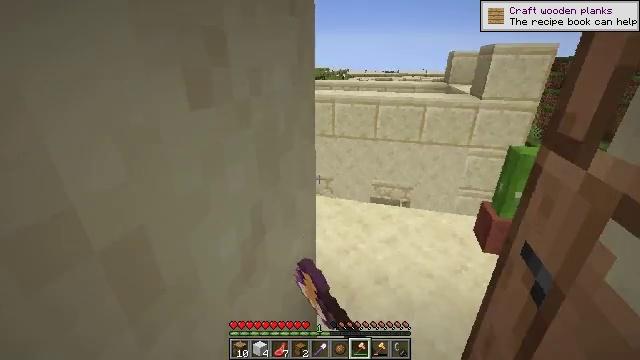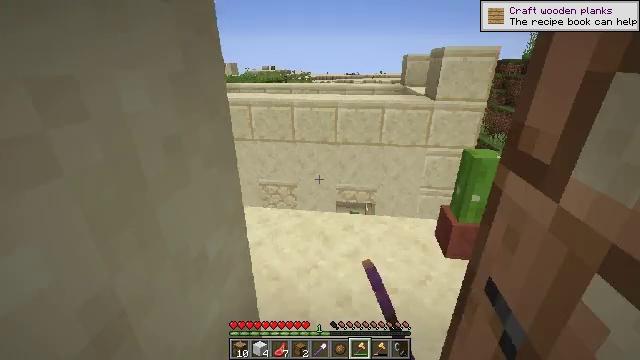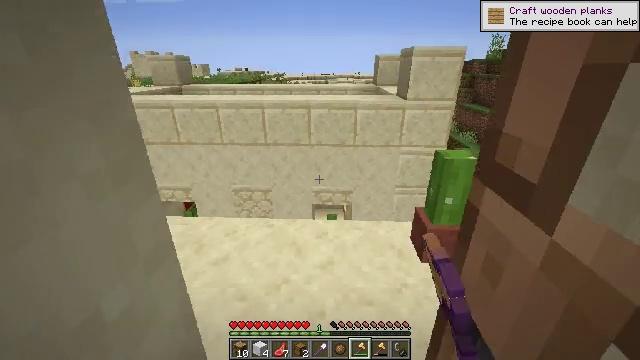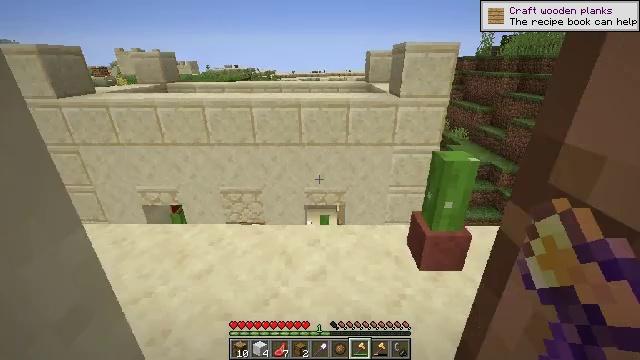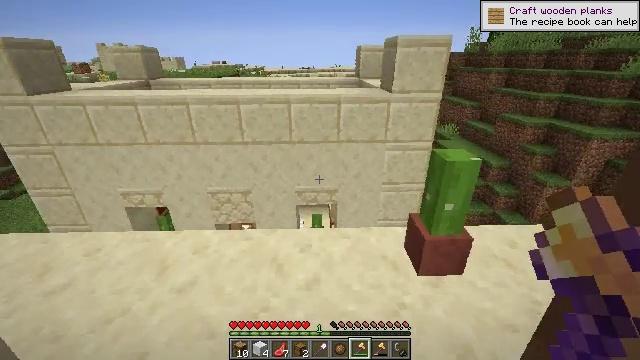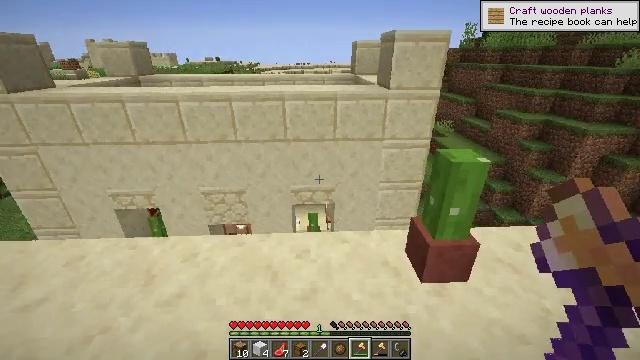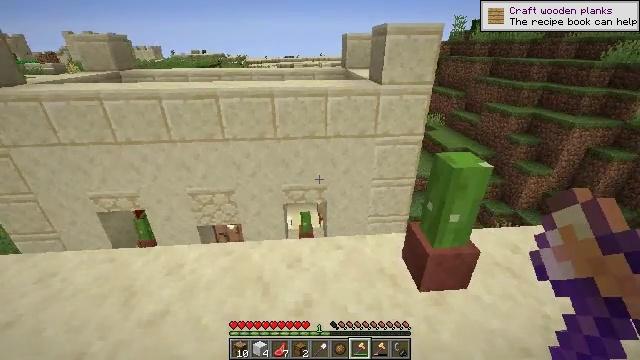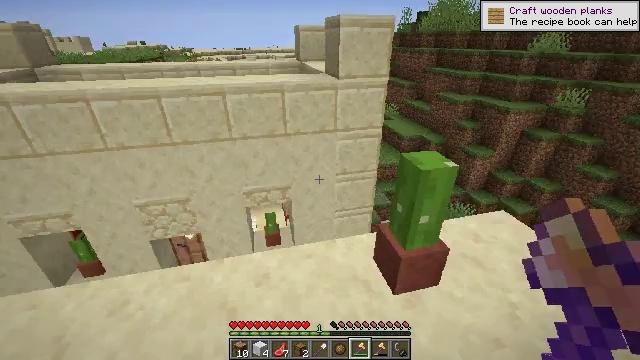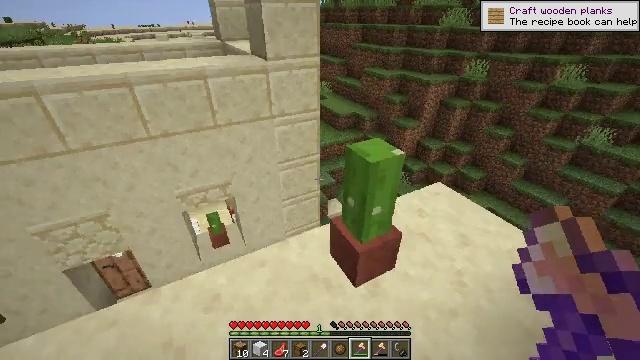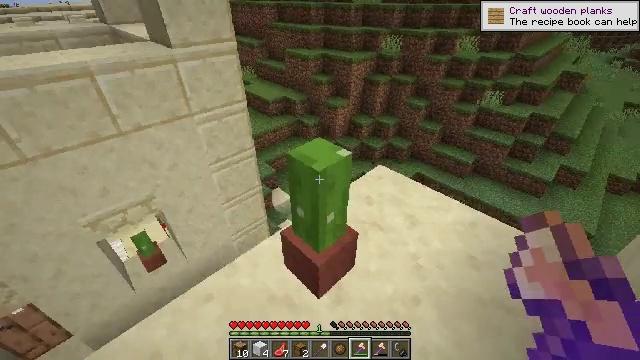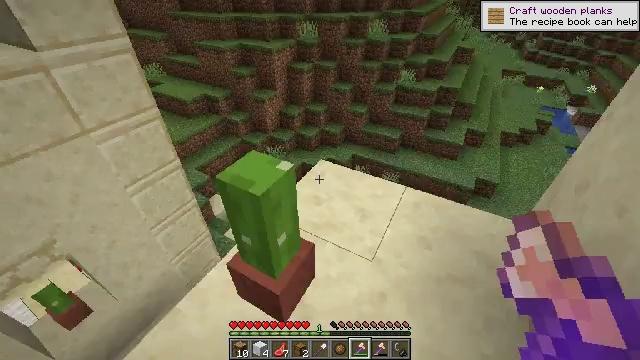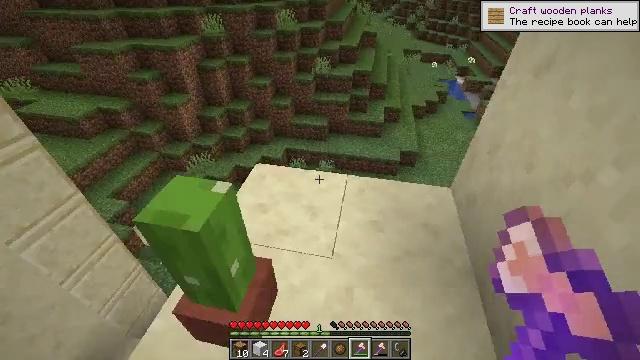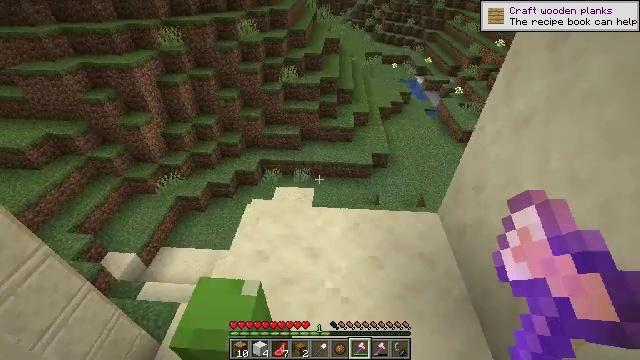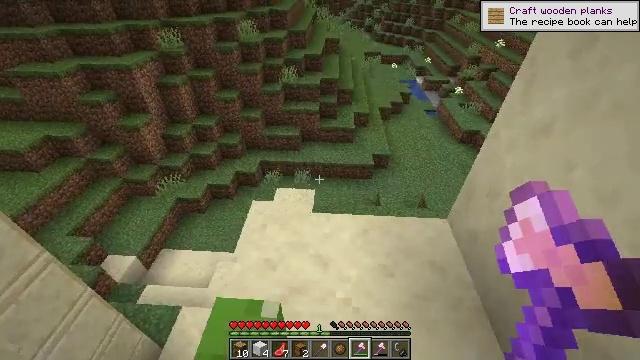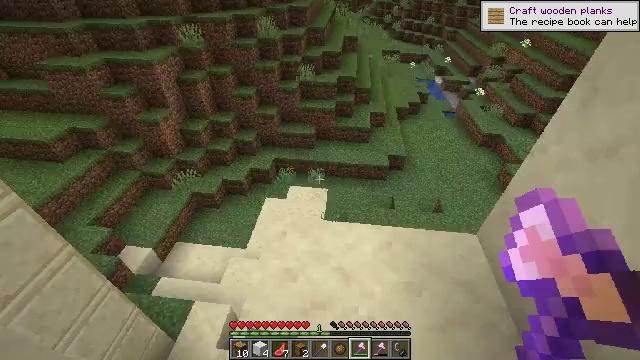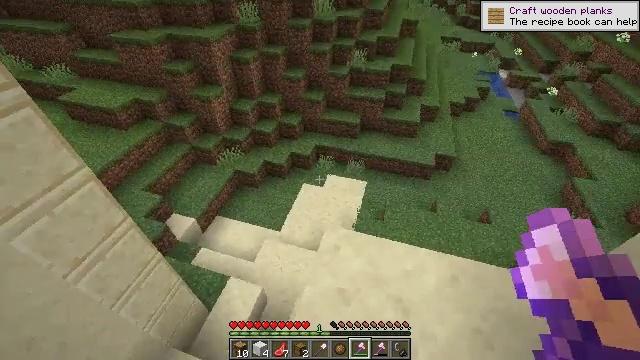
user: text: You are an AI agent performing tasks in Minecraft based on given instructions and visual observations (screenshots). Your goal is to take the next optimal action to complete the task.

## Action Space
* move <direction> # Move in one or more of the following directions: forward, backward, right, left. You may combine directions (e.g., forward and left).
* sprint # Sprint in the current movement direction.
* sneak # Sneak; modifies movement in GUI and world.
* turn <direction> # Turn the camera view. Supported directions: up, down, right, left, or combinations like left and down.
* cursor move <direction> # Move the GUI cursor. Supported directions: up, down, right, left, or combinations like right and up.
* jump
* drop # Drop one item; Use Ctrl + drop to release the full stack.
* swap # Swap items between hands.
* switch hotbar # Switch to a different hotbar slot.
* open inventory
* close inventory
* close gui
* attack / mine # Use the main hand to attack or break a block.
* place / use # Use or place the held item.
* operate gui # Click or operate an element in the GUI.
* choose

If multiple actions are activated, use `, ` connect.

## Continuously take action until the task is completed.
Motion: motion action
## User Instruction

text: Break the lectern to relocate it.
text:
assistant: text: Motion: move forward and move right, turn right
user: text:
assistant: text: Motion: move forward and move right, turn right
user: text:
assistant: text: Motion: move forward and move right, turn right
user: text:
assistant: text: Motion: move forward and move right, turn right
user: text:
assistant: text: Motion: move forward, turn right
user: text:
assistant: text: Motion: move forward, turn right and down
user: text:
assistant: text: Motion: move forward, turn right and down
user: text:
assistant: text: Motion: move forward, turn right and down
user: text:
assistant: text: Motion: move forward, turn right and down
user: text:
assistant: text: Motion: move forward, turn right and down
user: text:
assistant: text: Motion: move forward and move left, turn right and down
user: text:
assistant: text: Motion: move forward and move left, turn right
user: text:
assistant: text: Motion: move forward and move left
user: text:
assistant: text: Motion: move forward and move left, turn left
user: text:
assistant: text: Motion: move forward and move left, turn left and down
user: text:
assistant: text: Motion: move forward and move left, turn left and down
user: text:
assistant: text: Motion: move forward and move left, turn left and down
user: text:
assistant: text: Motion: move forward and move left, turn left and down
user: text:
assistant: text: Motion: move forward and move left, turn left and down
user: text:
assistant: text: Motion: move forward and move left, turn left and down
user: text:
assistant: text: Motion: move forward and move left, turn left and down
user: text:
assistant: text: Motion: move forward, turn left
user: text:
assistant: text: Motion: move forward, turn left
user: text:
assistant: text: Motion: move forward, turn left
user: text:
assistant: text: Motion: move forward, turn left
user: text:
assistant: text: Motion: move forward, turn left and up
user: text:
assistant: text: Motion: move forward and move left, turn left and up
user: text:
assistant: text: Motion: move forward and move left, turn left and up
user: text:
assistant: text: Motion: move forward and move left, turn left and up
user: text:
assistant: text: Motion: move forward, turn left and up